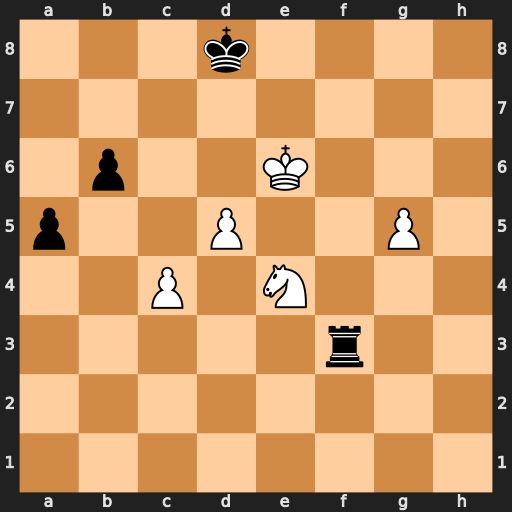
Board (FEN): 3k4/8/1p2K3/p2P2P1/2P1N3/5r2/8/8
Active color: w
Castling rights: -
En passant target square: -
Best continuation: g6 Rf1 g7